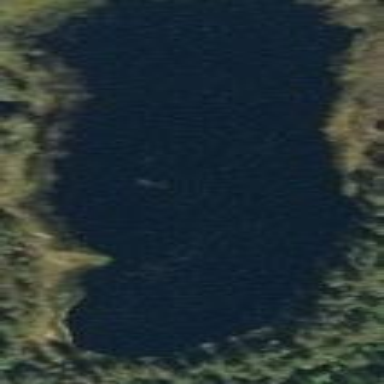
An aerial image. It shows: Serene lake.